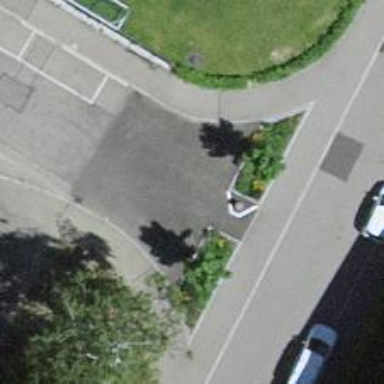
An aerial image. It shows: Bollard.